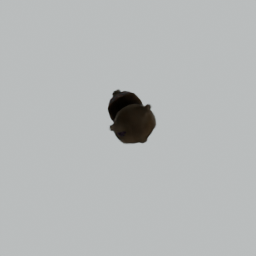
Label: animals